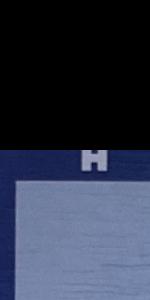
Label: Empty